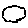
Label: cloud